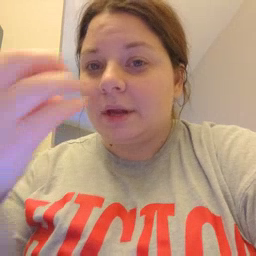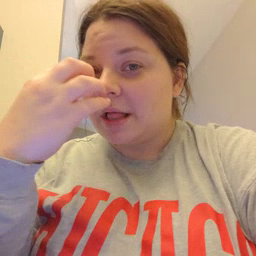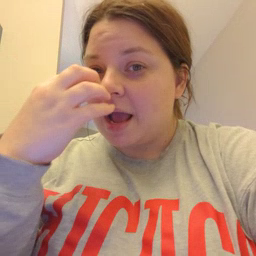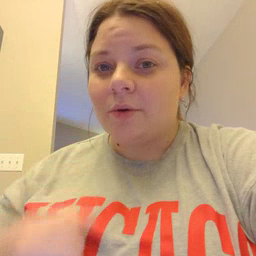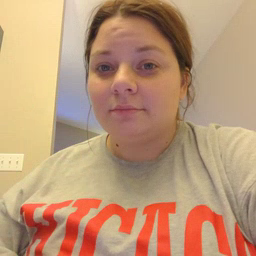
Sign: clown